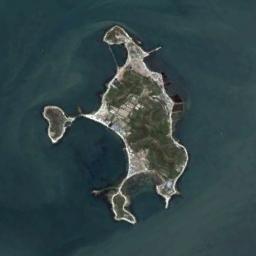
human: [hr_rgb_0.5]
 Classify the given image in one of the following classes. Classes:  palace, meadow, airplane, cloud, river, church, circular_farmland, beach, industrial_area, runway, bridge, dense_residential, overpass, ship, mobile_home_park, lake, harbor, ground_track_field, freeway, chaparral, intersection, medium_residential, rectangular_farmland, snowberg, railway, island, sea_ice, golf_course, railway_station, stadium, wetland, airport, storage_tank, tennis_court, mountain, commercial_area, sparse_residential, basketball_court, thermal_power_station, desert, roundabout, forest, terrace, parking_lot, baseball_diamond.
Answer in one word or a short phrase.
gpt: island